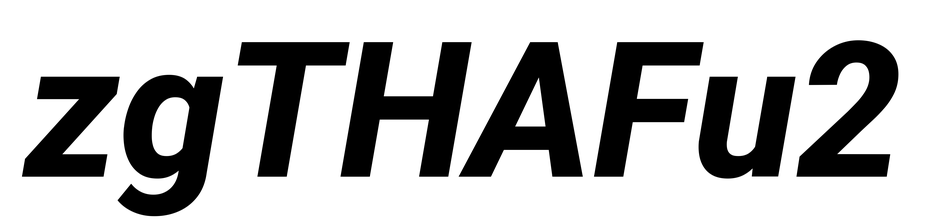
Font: Roboto-Italic_ExtraBold_Italic